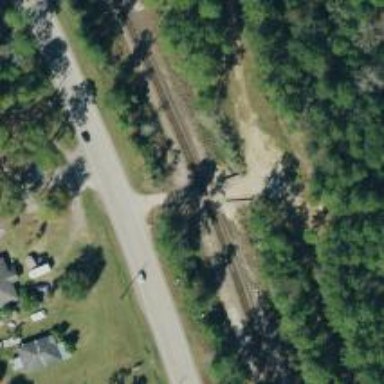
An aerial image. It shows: Level crossing along the railway.